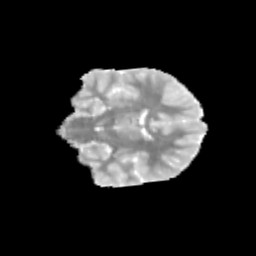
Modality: MD
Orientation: coronal
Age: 10
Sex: female
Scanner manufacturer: siemens
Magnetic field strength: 3 T
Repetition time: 3.8 s
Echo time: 0.07 s